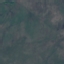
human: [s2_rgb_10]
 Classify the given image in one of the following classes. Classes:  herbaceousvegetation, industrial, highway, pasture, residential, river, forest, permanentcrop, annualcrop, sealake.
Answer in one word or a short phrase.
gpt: HerbaceousVegetation